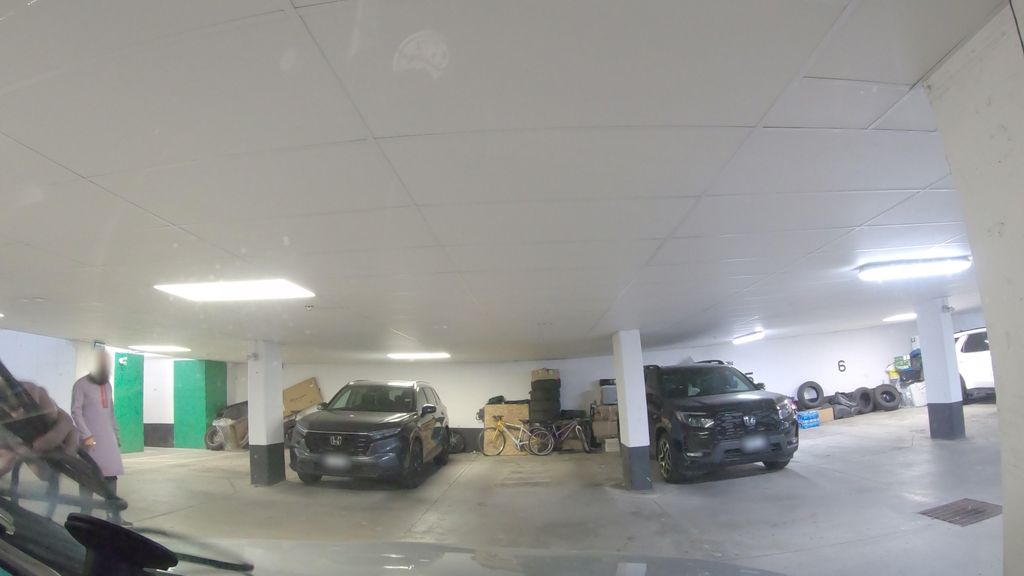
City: toronto